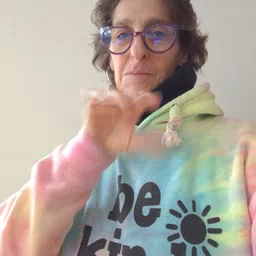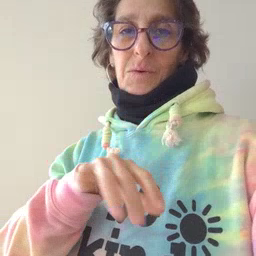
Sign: blow